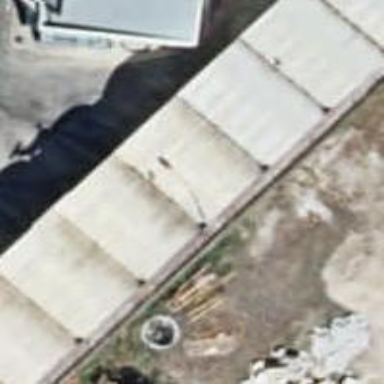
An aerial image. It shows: Car wash facility.